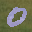
Label: 0